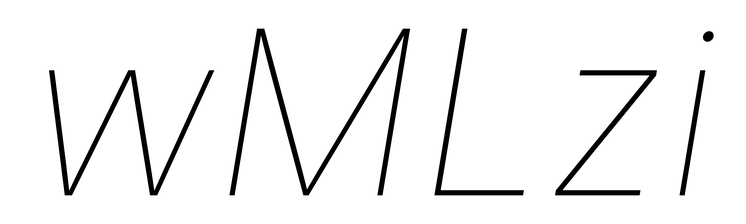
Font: Inter-Italic_Thin_Italic